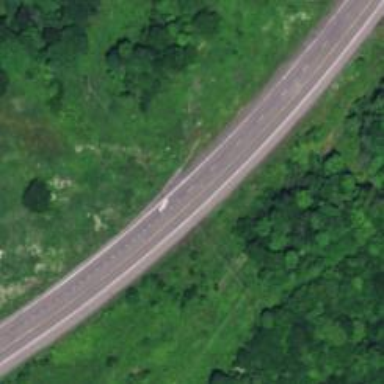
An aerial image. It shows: Secondary road.